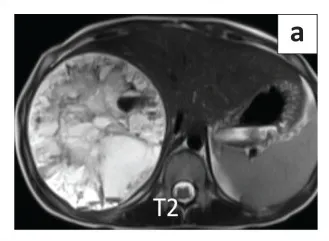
Axial.
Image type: radiology (mri)